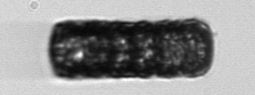
Label: Paralia_sulcata